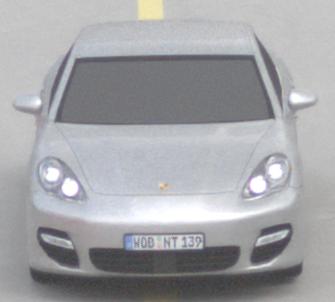
Make: Porsche
Model: Panamera
Detailed model: Panamera (970)
Model produced from: 2010/05
Model produced until: 2013/04
Doors: 5
Color: white
Road condition: dry road
Daytime: morning or afternoon
Contrast: low contrast